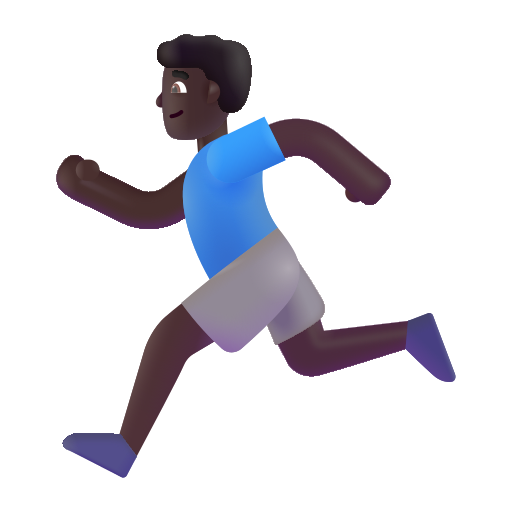
man running color dark